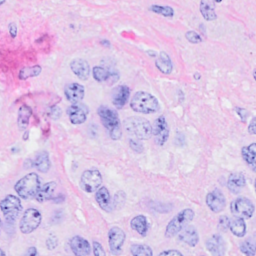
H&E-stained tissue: Breast